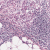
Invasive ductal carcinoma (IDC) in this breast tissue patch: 1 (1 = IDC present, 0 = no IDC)